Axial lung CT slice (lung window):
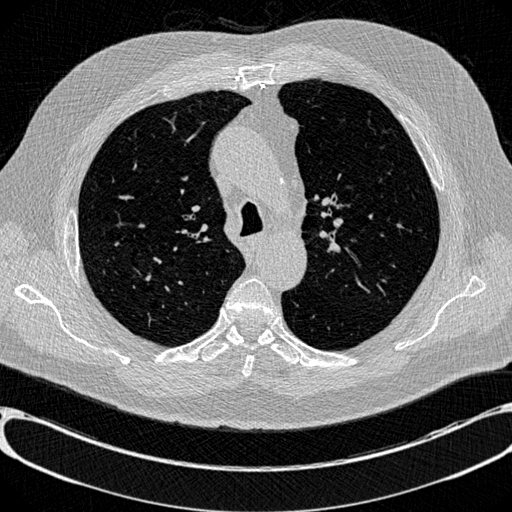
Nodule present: no